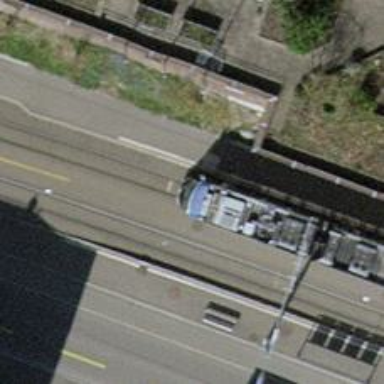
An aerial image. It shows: Tram stop with public transport stop position for trams.